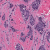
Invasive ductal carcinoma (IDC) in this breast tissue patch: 0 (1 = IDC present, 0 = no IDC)